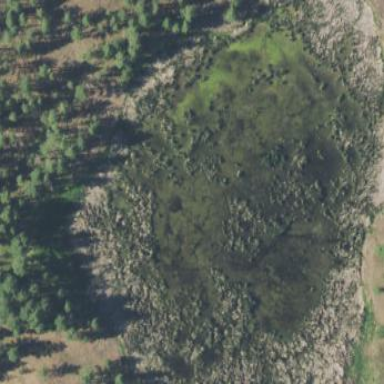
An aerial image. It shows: Marshy wetland area.